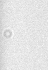
Label: camera_spot